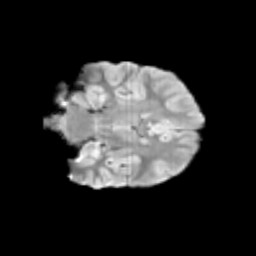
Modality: T2w
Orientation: coronal
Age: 9
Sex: male
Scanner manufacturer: siemens
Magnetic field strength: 3 T
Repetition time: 3.8 s
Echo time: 0.07 s